Field crop: maize
Growth stage: 1
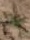
Species: salsola